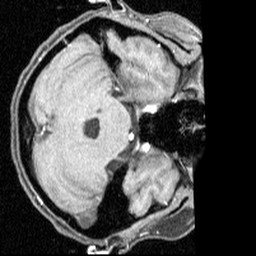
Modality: angio
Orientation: axial
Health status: ill
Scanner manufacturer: siemens
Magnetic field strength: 1.5 T
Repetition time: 0.039 s
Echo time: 0.00502 s